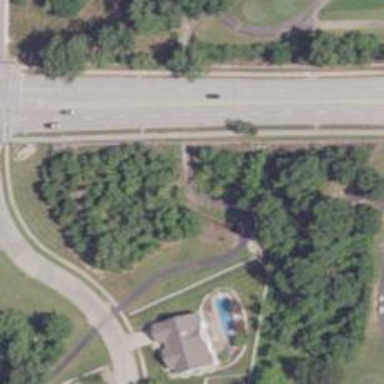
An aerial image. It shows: Service road designated as golf cart path.